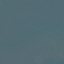
Land use / land cover: SeaLake